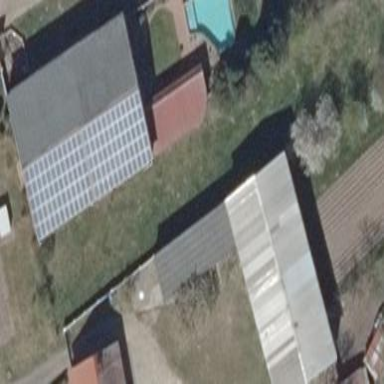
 generating electricity through photovoltaic methods."